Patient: sex F, age 44
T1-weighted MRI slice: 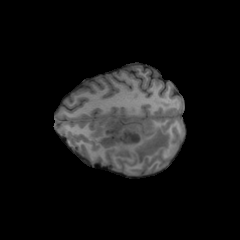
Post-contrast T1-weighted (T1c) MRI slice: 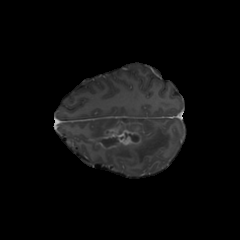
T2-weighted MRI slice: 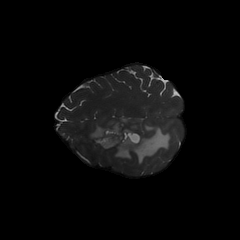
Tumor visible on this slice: yes
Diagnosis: Glioblastoma, IDH-wildtype
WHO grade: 4